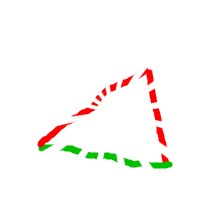
Shape: triangle